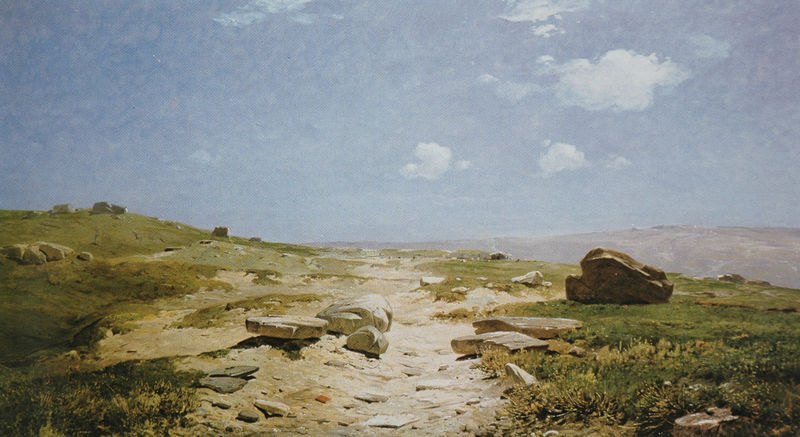
Titel: Wüstes Bergplateau mit rotem Buch
Künstler: Ludwig Willroider
Institution: unbekannt
Schlagwörter: berg, blau, felsen, gemälde, gestein, himmel, schatten, weiß, wolken, gelb, grün, landschaft, ocker, sand, blumen, braun, grau, hell, licht, schwarz, strasse, gras, weg, wiese, wolke, beige, malerei, stein, steine, öl, einsamkeit, ferne, gräser, halme, horizont, hügel, natur, weide, weite, busch, büsche, pfad, sonne, wiesen, tal, anhöhe, spanien, sommer, strand, ansicht, italien, abhang, steinig, berge, fels, gebirge, hang, öde, nebel, landschaftsmalerei, alm, geröll, hochgebirge, kies, friedrich, romantik, steppe, klippe, foto, oben, italie, höhe, weiden, einöde, alpen, wolkig, wärme, landschaftsbild, lanschaft, grad, rain, felsbrocken, balu, plateau, neugier, steinplatten, azur, zerklüftet, rinnen, caspar, russe, ausgebleicht, gebirgsweg, michallon, anatolien, ausgetreten, macchia, ausgetretener weg, weg ins nichts